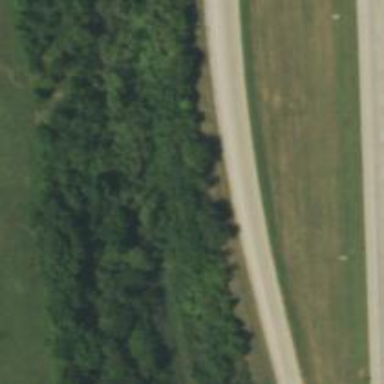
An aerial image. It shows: Trunk link highway.